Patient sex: M
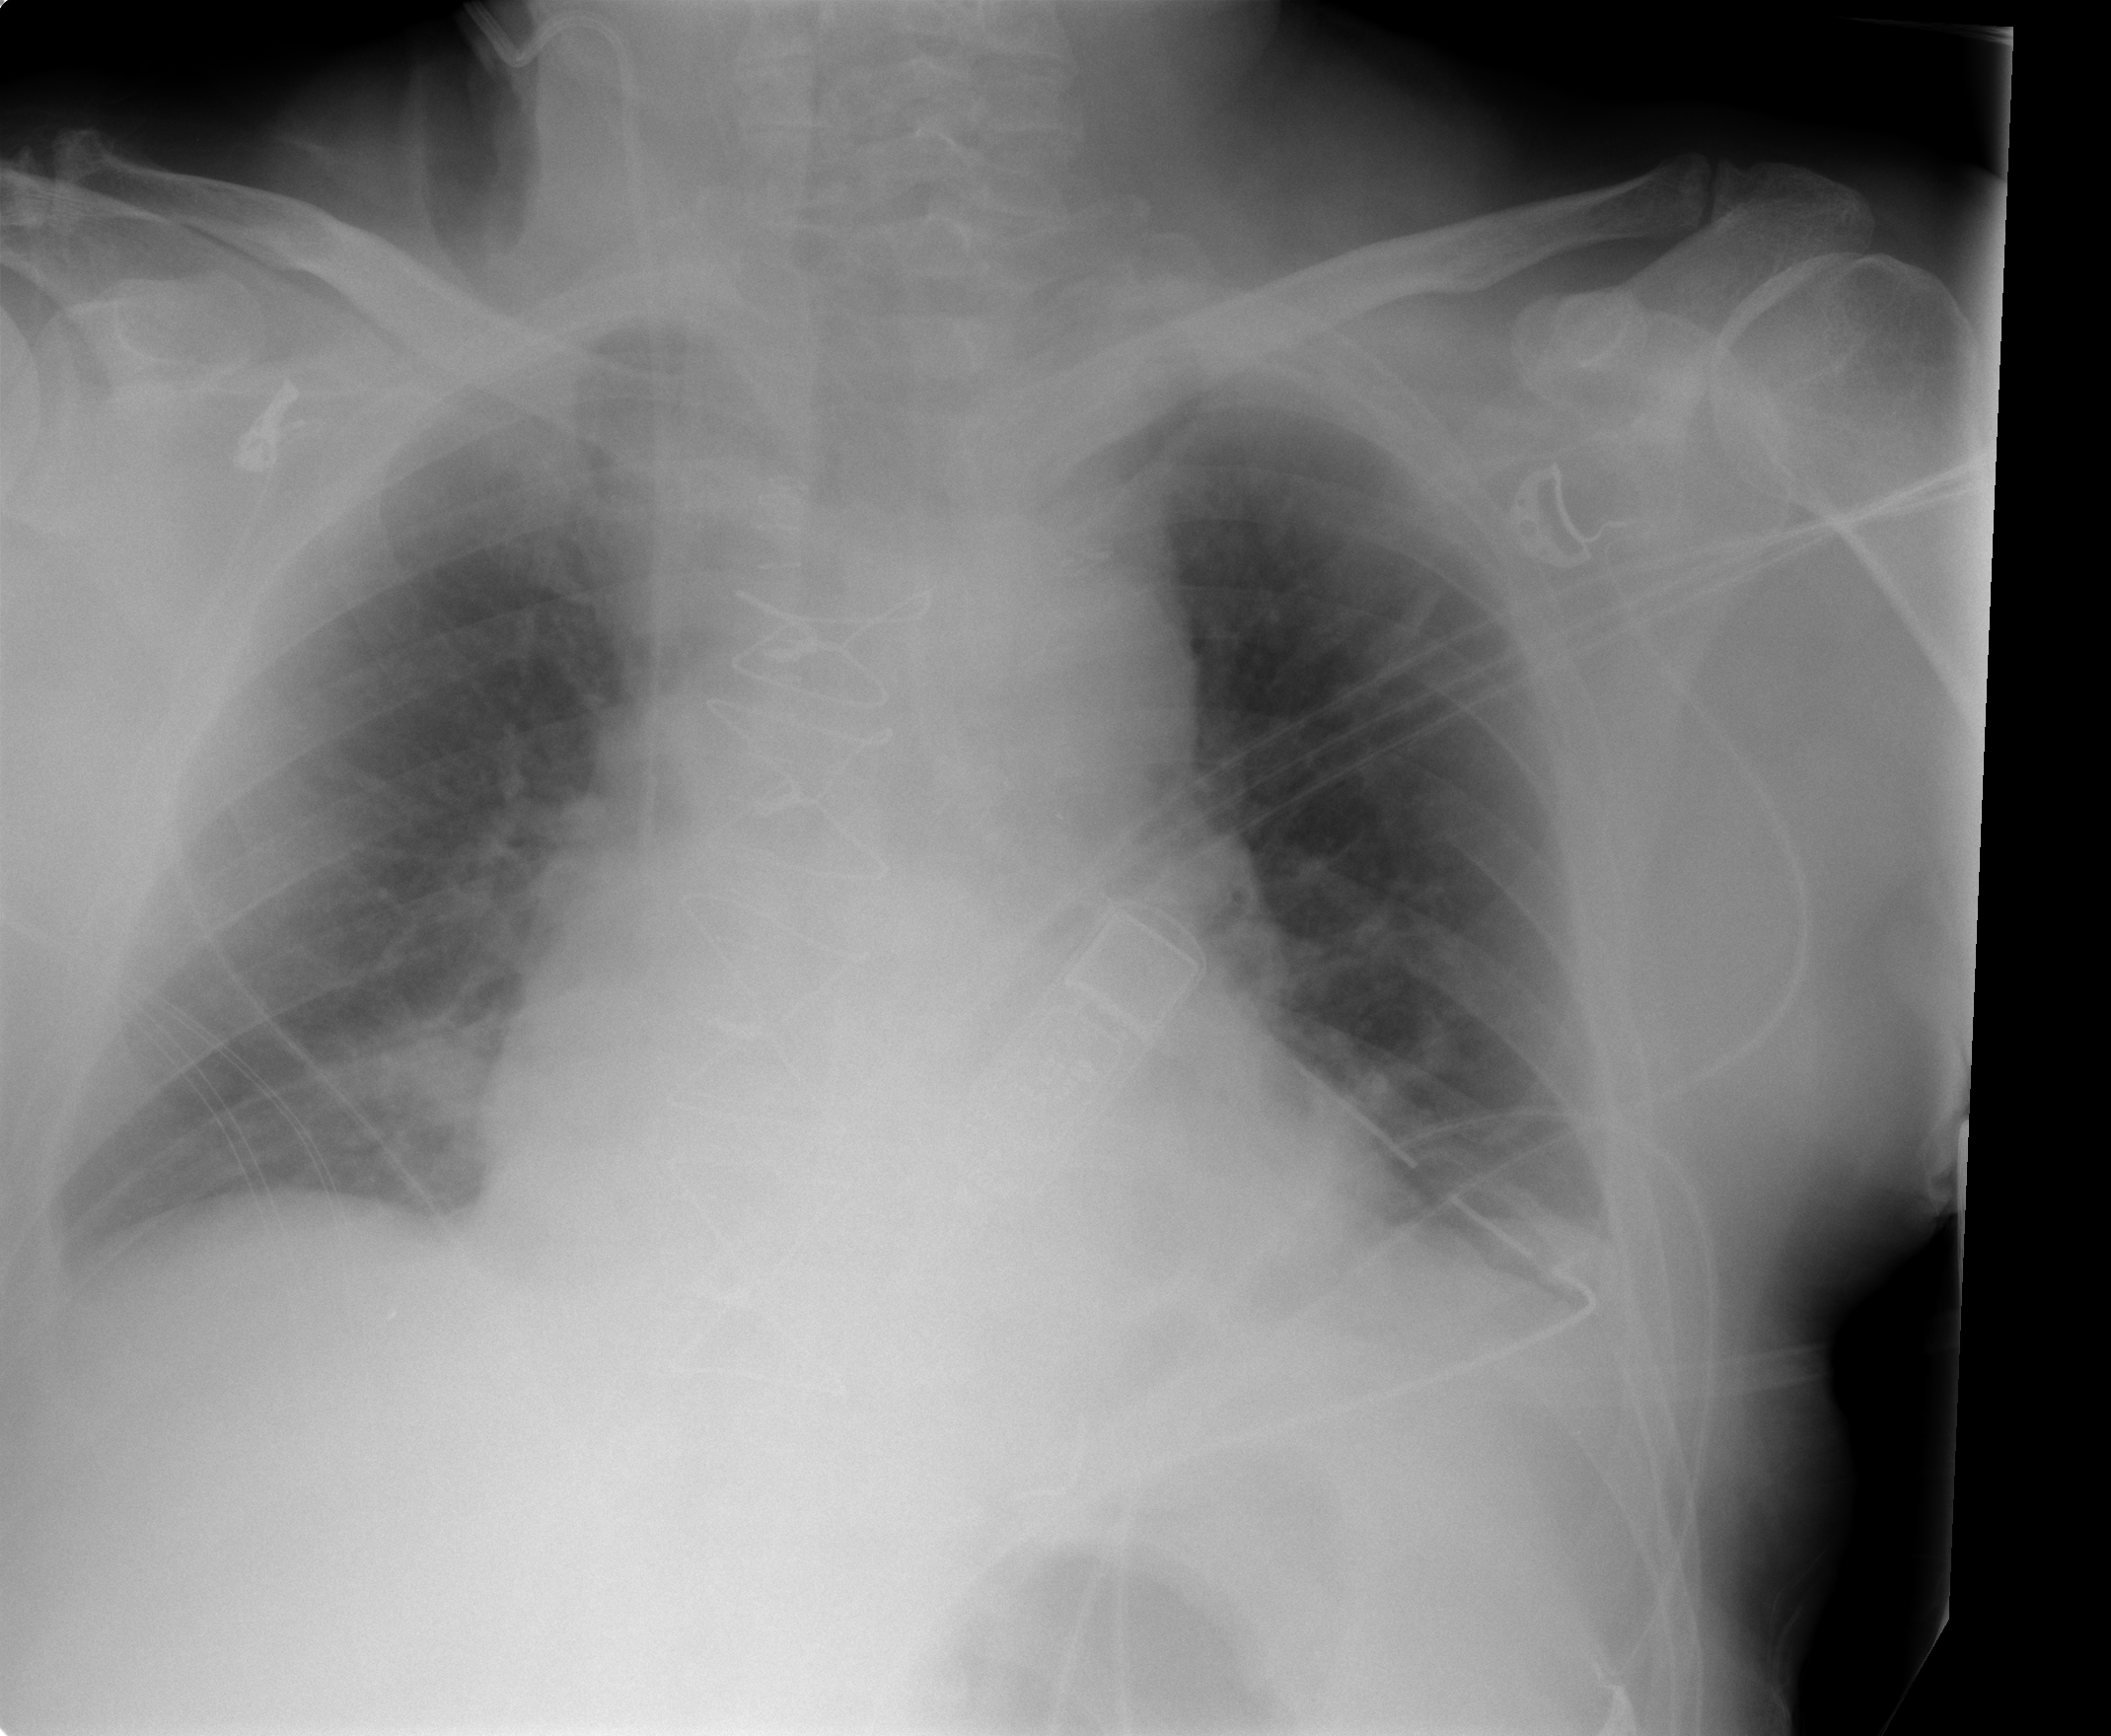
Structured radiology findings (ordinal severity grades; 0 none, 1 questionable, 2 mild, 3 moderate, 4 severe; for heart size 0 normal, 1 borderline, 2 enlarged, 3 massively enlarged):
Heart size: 1
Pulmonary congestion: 0
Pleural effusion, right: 1
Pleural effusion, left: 0
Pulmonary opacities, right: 0
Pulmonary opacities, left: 0
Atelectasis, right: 0
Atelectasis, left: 2